Question: The problem is that I need to remove the attribute @"unitprice" entirely from the payload when the value is nil, but keep it in there if it has a value in the request. So the payload for OrderLine would look as follows accordingly: @{"id":@"orderlineId", @"unitprice":@"unitprice"} OR @{"id":@"orderlineId"} Please note that the mapping is a one-to-many relationship. Is it possible to do this? Your help is really appreciated thank you!
/*
requestDescriptor
*/
'''
+(RKObjectMapping*) getSalesOrderMapping:(RKRequestMethod)method {
RKEntityMapping *requestMapping = [RKEntityMapping mappingForEntityForName:@"SalesOrder"
inManagedObjectStore:[RKManagedObjectStore defaultStore]];
RKEntityMapping *orderLinesMapping = [RKEntityMapping mappingForEntityForName:@"OrderLine"
inManagedObjectStore:[RKManagedObjectStore defaultStore]];
requestMapping.identificationAttributes = @[ @"salesOrderId" ];
NSMutableDictionary *attributeMappings = [NSMutableDictionary dictionaryWithDictionary:@{
@"id": @"salesOrderId",
}];
NSDictionary *orderLineAttributeMappings = @{
@"id": @"orderlineId",
@"unitprice": @"unitPrice"
};
[orderLinesMapping addAttributeMappingsFromDictionary:orderLineAttributeMappings];
[requestMapping addPropertyMapping:[RKRelationshipMapping relationshipMappingFromKeyPath:@"lines"
toKeyPath:@"salesOrderToOrderLines"
withMapping:orderLinesMapping]];
return requestMapping;
}
'''

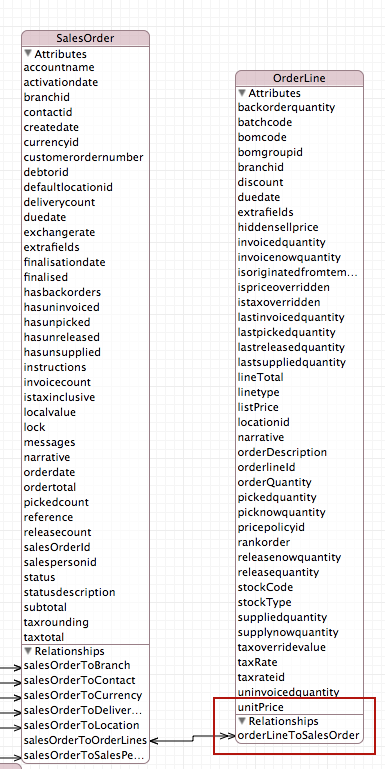
Answer: It seems impossible to implement dynamic request descriptor with 1-to-many relationship. So I had to build NSMutableDictionary manually by checking against nil value and then add the properties with its values like the following
'''
[objectManager postObject:nil
path:@"/salesorder"
parameters:[self customSalesOrderRequestMapping]
success:^(RKObjectRequestOperation *operation, RKMappingResult *mappingResult) {... }
- (NSMutableDictionary *) customSalesOrderRequestMapping {
customSalesOrderAttributeDictionary = [NSMutableDictionary new];
if (selectedSalesOrder.salesOrderId) [customSalesOrderAttributeDictionary addEntriesFromDictionary:@{@"id": selectedSalesOrder.salesOrderId}];
if (selectedSalesOrder.salesOrderToOrderLines.count > 0) {
NSMutableArray *orderLinesMutableArray = [NSMutableArray new];
for (OrderLine *orderLine in selectedSalesOrder.salesOrderToOrderLines)
{
NSMutableDictionary *orderLineMutableDictionary = [NSMutableDictionary new];
if (orderLine.orderlineId) [orderLineMutableDictionary addEntriesFromDictionary:@{@"id": orderLine.orderlineId}];
if (orderLine.unitPrice) [orderLineMutableDictionary addEntriesFromDictionary:@{@"unitprice": orderLine.unitPrice}];
[orderLinesMutableArray addObject:orderLineMutableDictionary];
}
[customSalesOrderAttributeDictionary addEntriesFromDictionary:@{@"lines": orderLinesMutableArray}];
}
return customSalesOrderAttributeDictionary;
}
'''